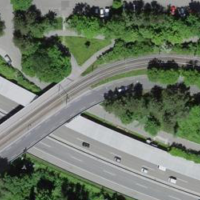
EUNIS habitat code: 57
Species observed at this site:
Symphoricarpos albus